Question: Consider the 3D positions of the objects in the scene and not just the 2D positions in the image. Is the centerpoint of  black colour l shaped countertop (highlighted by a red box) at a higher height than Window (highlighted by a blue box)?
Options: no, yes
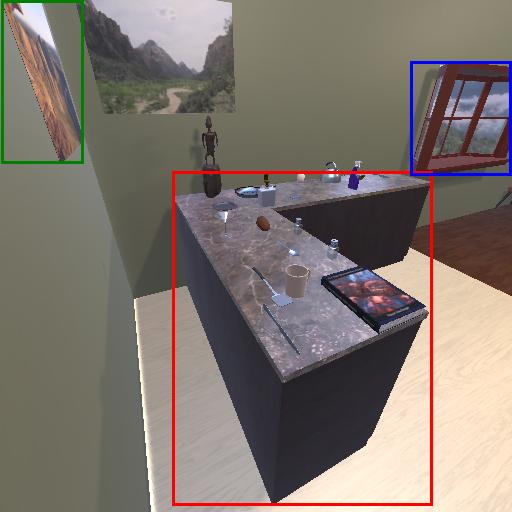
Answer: no